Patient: sex M, age 70
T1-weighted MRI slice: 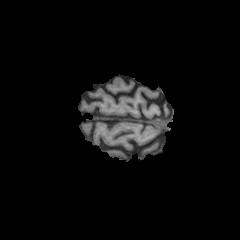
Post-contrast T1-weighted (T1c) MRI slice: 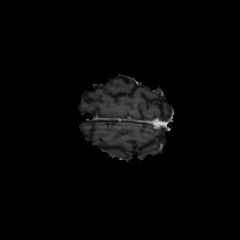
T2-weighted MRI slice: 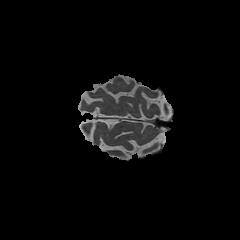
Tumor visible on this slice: no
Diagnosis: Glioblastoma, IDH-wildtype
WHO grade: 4